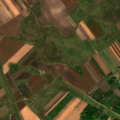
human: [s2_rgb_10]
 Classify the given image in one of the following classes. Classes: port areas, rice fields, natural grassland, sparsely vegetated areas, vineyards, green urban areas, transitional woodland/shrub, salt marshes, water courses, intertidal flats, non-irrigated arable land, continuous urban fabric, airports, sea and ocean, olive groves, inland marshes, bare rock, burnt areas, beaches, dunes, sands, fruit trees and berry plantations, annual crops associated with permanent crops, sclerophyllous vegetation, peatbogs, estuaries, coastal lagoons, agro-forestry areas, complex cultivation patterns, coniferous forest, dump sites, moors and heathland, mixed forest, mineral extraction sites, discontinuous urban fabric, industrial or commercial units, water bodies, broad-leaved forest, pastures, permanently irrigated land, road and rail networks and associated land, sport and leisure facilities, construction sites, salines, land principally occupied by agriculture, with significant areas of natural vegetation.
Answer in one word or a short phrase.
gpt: non-irrigated arable land, pastures, land principally occupied by agriculture, with significant areas of natural vegetation